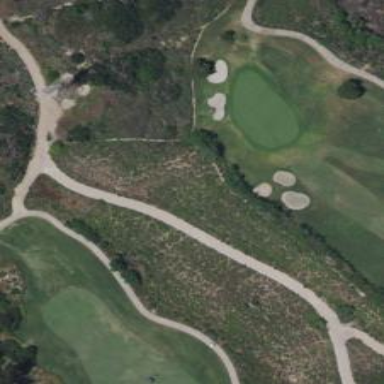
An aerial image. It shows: Service road used as golf cart path.